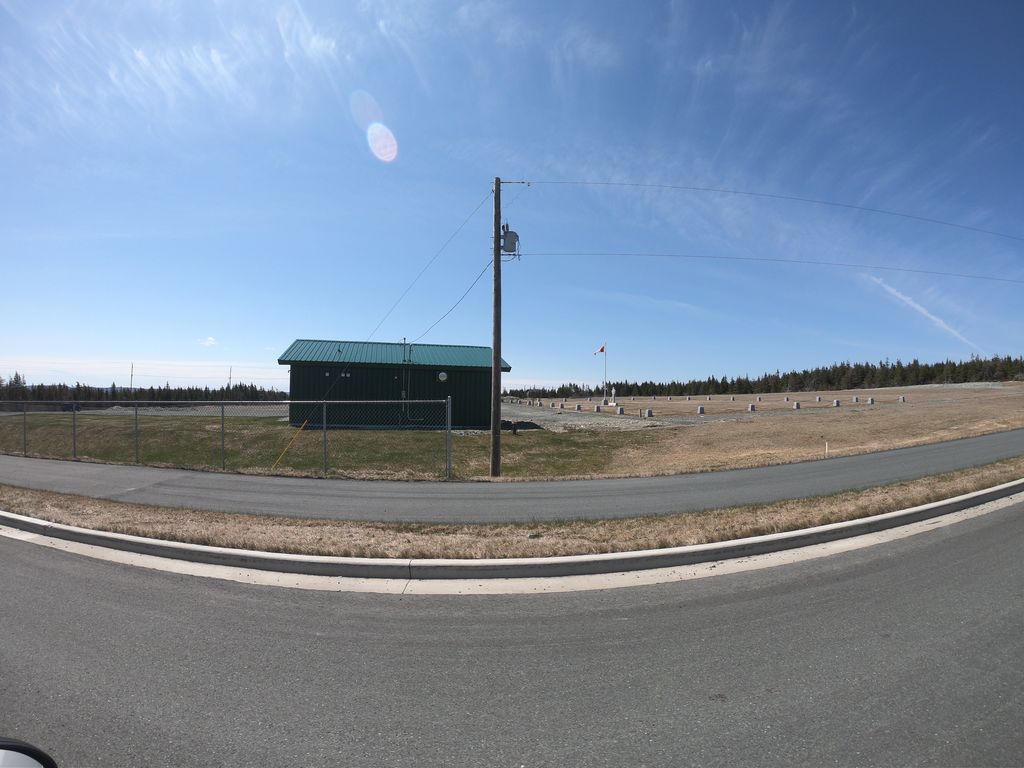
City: st_johns